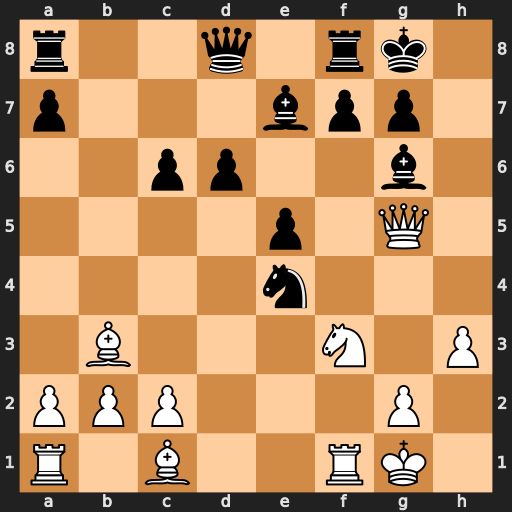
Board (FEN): r2q1rk1/p3bpp1/2pp2b1/4p1Q1/4n3/1B3N1P/PPP3P1/R1B2RK1
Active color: w
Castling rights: -
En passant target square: -
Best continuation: Qxg6 Qb6+ Kh2